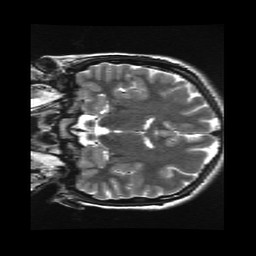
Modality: T2w
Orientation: coronal
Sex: female
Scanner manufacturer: ge
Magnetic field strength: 3 T
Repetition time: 5 s
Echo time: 0.1019 s